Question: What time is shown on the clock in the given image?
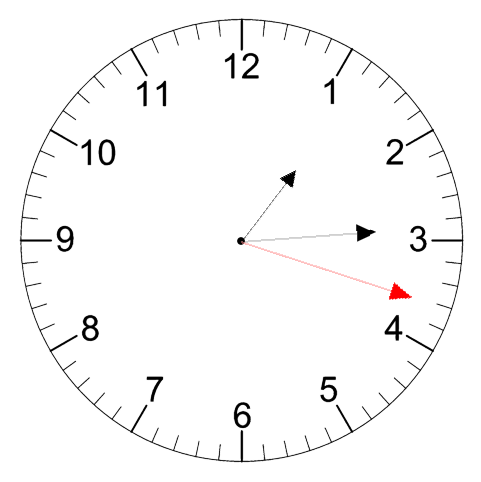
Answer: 01:14:18